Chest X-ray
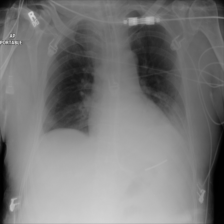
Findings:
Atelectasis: negative
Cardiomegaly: negative
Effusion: negative
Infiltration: negative
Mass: negative
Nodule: negative
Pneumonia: negative
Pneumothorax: negative
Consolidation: positive
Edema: negative
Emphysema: negative
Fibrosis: negative
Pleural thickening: negative
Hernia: negative